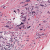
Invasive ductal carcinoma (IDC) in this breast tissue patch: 1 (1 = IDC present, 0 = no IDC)